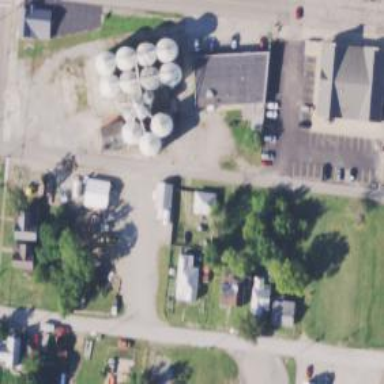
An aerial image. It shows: Silo.